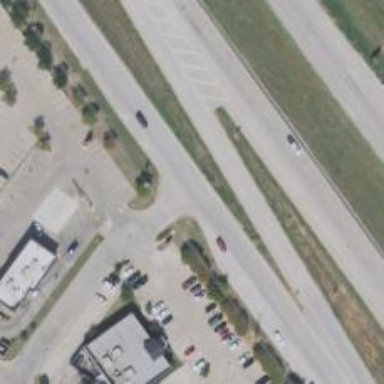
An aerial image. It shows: Tertiary road with asphalt surface.